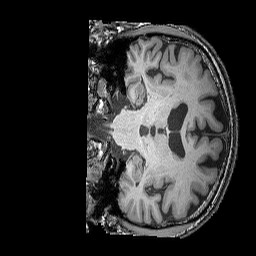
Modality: T1w
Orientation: coronal
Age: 68
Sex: male
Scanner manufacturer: siemens
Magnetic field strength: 3 T
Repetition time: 2.25 s
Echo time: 0.00411 s